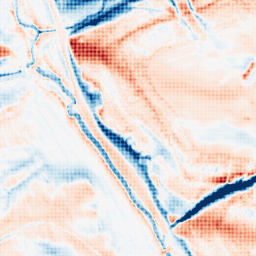
Category: classical
Decomposition family: gaussian_anisotropic
Decomposition parameters: sigma_x: 2
sigma_y: 10
Upsampling method: sinc_hamming
Upsampling parameters: scale: 4
kernel_size: 4
Upsampling scale: 4